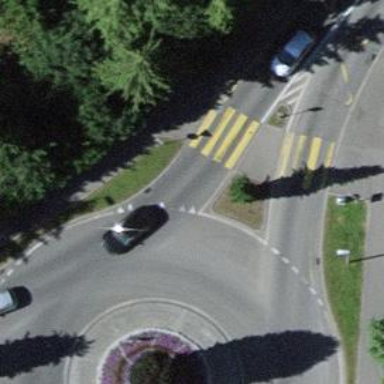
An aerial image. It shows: Kerb barrier.